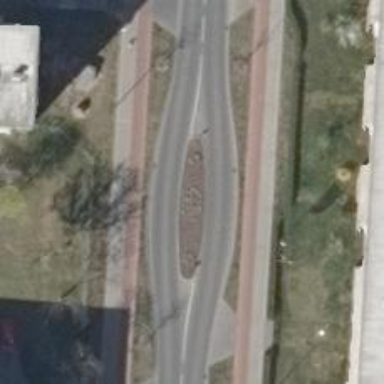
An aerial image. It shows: Traffic calming island.